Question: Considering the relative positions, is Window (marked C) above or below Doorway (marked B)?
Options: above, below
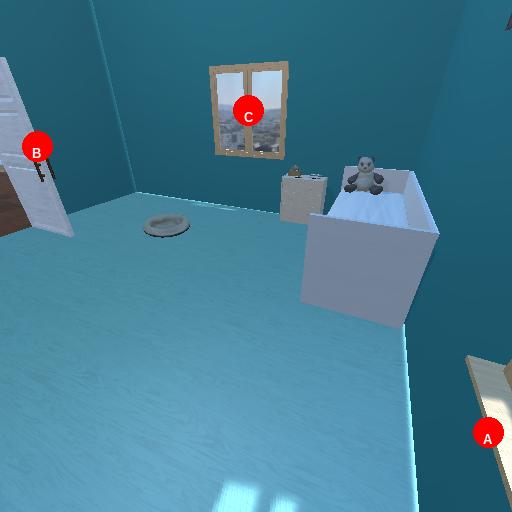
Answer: above